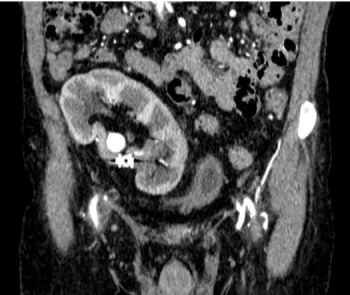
2-month follow up CT angiogram. Coronal. Images prove successful closure of AVF with Amplazter plug and no perfusion defect.
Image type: radiology (ct)